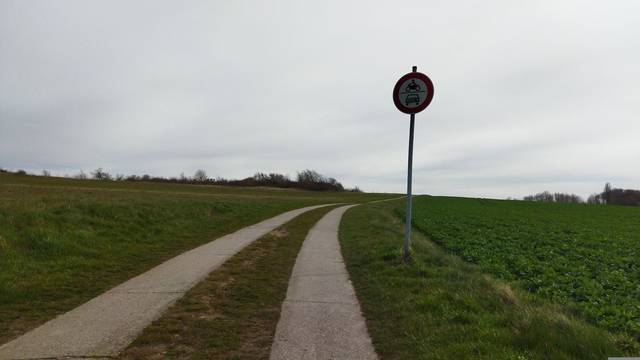
Region: Germany
Coordinates: 54.663, 13.427